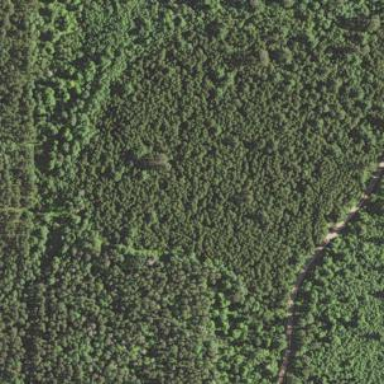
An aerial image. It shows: Forest mainly composed of broadleaved evergreen trees.